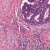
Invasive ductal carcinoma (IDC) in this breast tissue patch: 0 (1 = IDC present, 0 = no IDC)